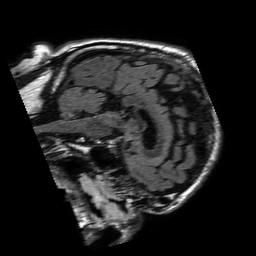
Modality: FLAIR
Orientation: sagittal
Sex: male
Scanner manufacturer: philips
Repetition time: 11 s
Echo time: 0.125 s